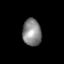
Tissue: lung
Cell type: Endothelial cells
Senescence score: 0.5574
Nuclear area (px): 494
Mean DAPI intensity: 135.785